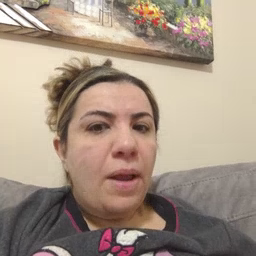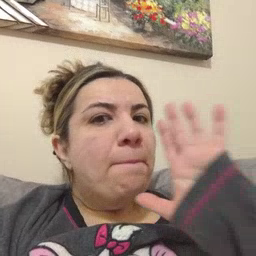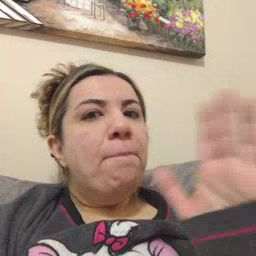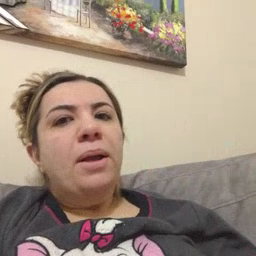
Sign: grandma